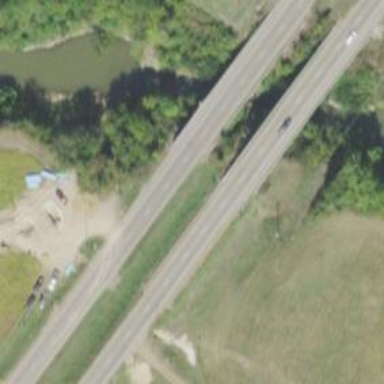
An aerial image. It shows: Trunk highway bridge with asphalt surface. It is dual carriageway.